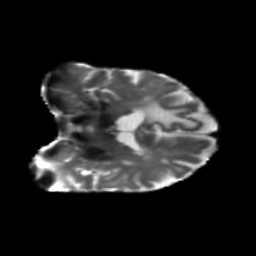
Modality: T2w
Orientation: coronal
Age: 56
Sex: male
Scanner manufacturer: siemens
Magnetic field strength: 3 T
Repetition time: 5.47 s
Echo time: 0.0854 s